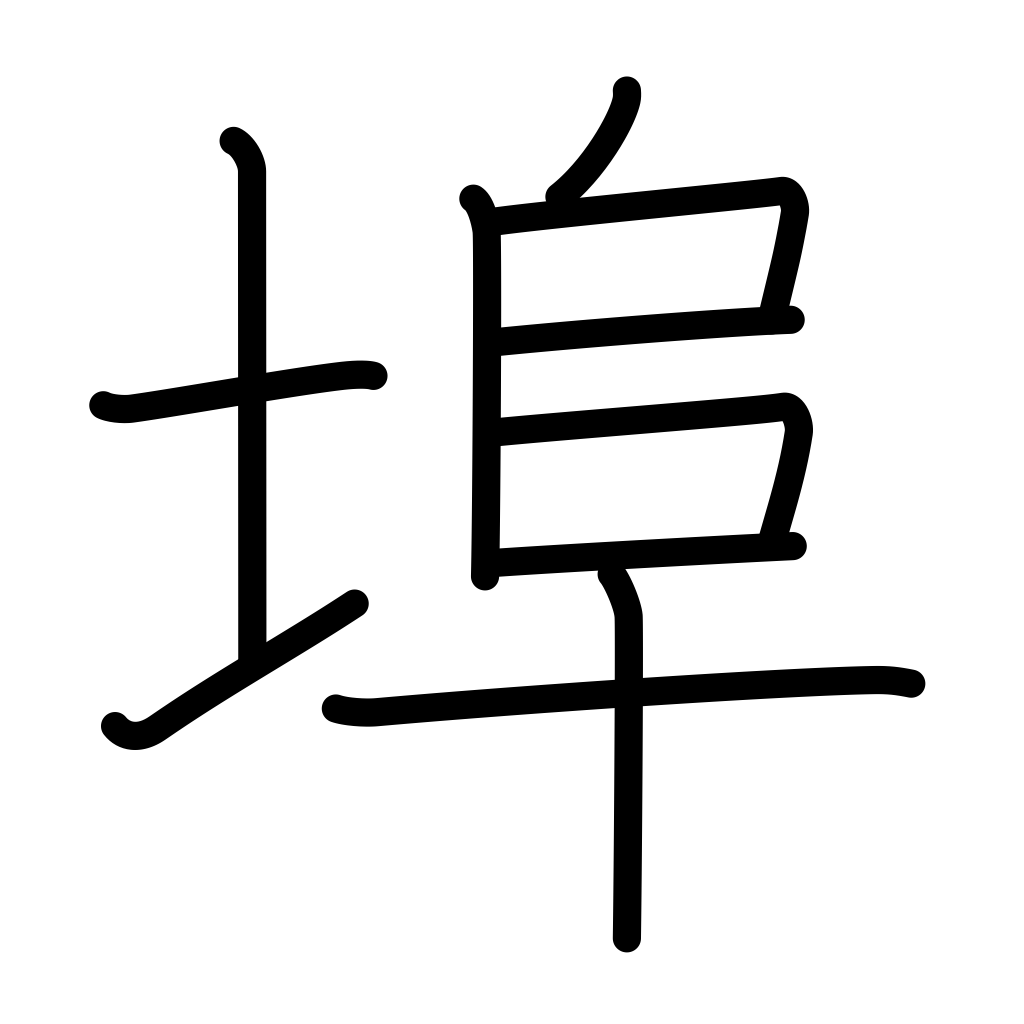
Meaning: wharf